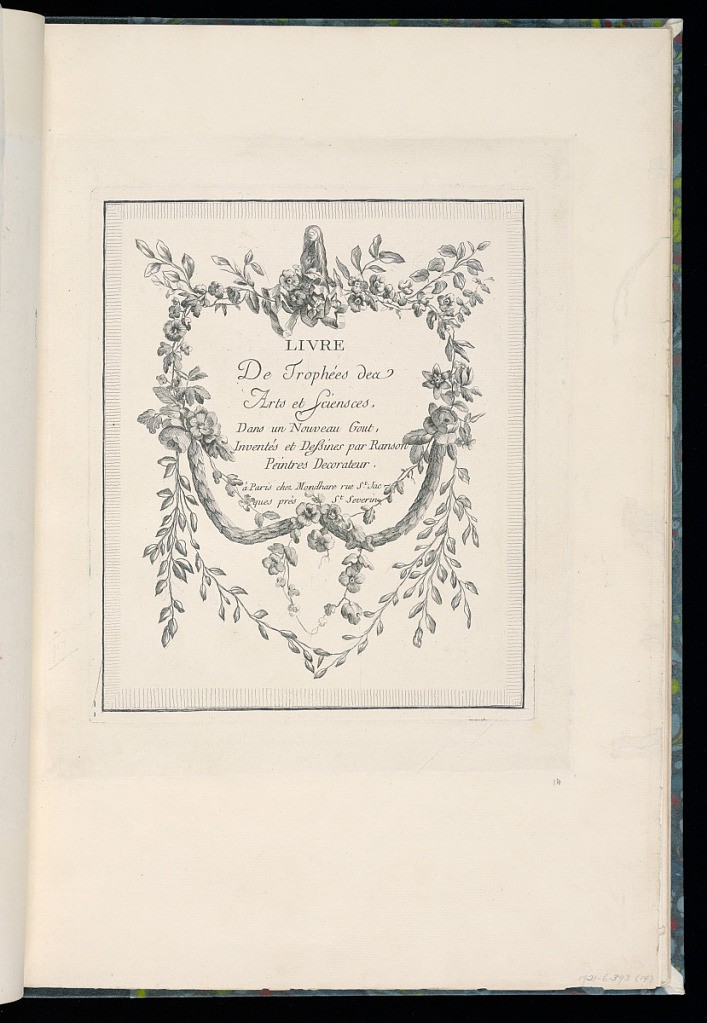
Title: Title Page
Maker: Pierre Ranson, French, 1736–1786
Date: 1759–80
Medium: Etching and engraving on laid paper
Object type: Print
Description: Title page for a series of designs for ornamental trophies representing the arts and sciences. The title is lettered in the center of the plate, framed by a hanging garland of flowers, leaves, ribbons and festoon of leaves.